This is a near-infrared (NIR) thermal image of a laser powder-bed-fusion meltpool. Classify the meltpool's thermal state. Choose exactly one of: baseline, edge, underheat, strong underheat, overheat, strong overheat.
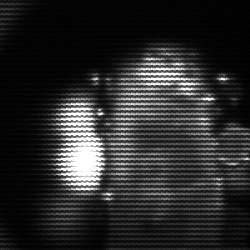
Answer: strong underheat